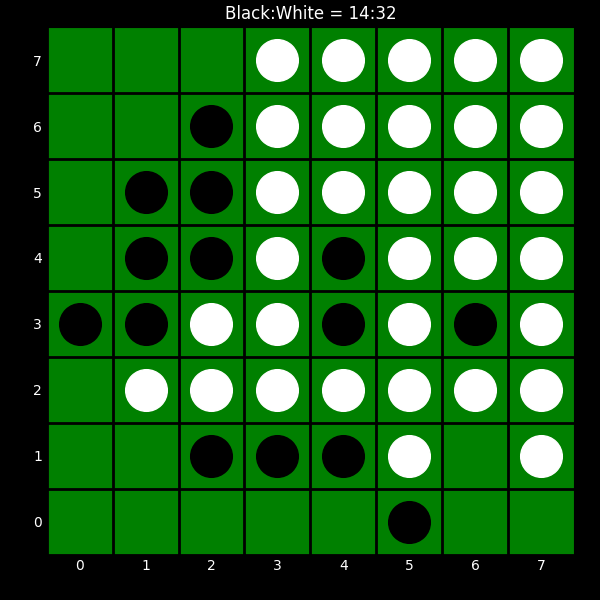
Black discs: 14
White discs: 32